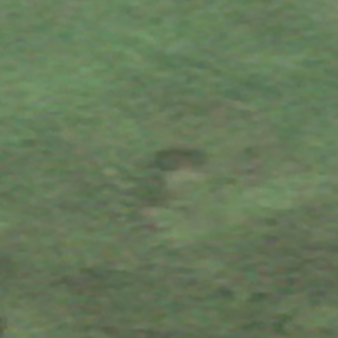
Label: other